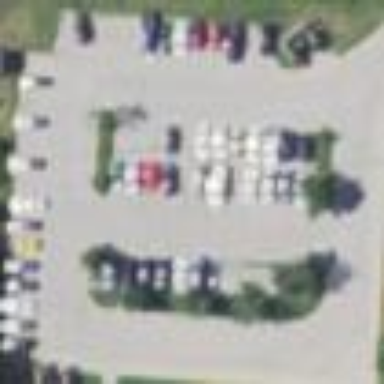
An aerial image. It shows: Parking area with surface.